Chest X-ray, AP view. Patient: 67 years old, sex M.
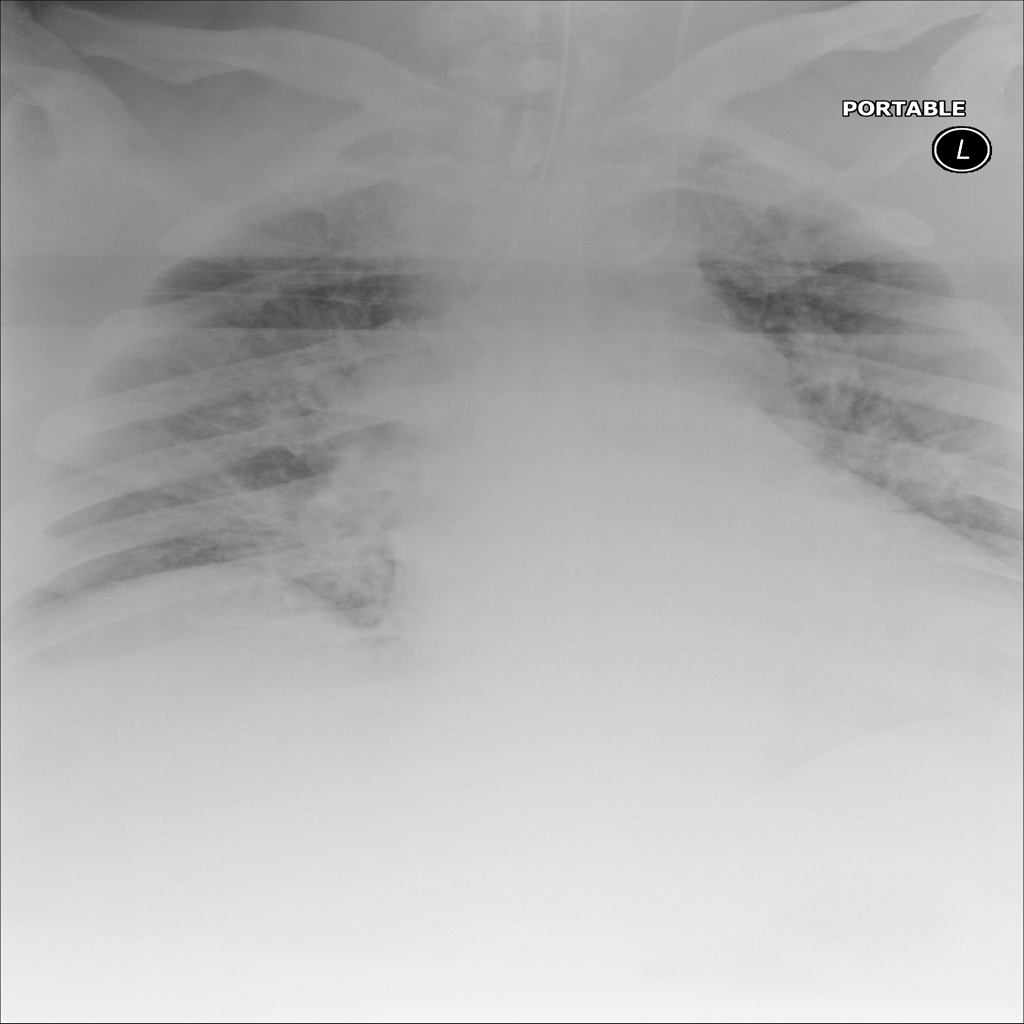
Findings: Edema